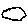
Label: cloud